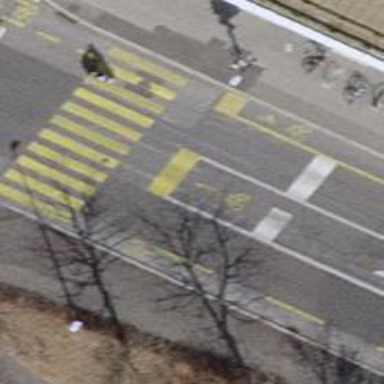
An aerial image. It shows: Road with traffic signals.